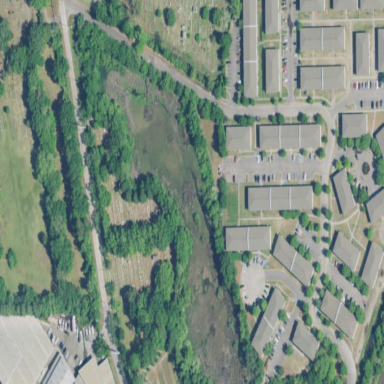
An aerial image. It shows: Cemetery.